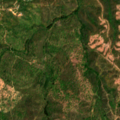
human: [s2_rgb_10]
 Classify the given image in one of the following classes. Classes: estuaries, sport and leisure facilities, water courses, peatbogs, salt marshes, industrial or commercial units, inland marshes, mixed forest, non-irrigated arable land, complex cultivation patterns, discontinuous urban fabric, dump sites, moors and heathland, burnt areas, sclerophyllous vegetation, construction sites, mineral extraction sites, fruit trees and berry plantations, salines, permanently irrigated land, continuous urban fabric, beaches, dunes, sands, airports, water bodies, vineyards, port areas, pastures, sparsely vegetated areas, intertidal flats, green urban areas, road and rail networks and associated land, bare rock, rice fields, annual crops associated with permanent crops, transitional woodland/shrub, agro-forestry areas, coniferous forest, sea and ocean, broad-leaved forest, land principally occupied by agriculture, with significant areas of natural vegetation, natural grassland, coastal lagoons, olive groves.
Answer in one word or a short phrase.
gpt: continuous urban fabric